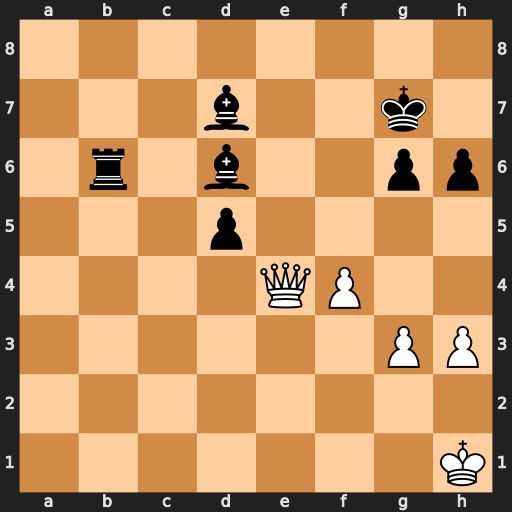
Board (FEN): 8/3b2k1/1r1b2pp/3p4/4QP2/6PP/8/7K
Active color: w
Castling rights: -
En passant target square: -
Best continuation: Qd4+ Kf8 Qxb6